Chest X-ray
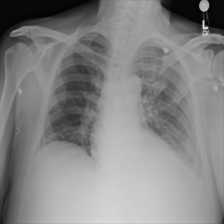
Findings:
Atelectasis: negative
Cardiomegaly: negative
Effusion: positive
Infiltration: negative
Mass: negative
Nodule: negative
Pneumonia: negative
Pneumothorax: negative
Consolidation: negative
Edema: negative
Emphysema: negative
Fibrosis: negative
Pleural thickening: negative
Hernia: negative